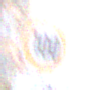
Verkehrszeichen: Geschwindigkeit100
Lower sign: Entfernungsangaben1
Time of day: MorningAfternoon
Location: Outdoor (Urban)
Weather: PartlyCloudy
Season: NotSpecified
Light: Natural